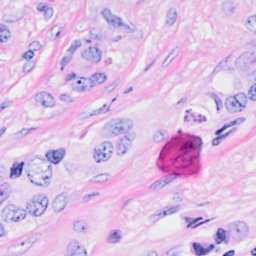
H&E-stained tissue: Breast